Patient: sex M, age 42
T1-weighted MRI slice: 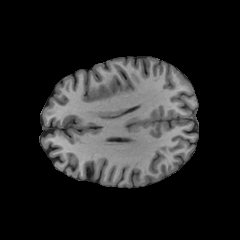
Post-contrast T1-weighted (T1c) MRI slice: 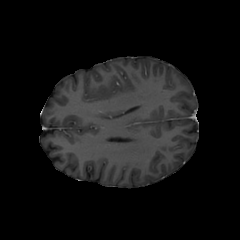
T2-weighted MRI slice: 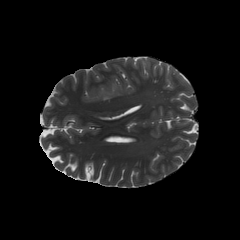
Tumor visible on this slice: yes
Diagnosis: Astrocytoma, IDH-mutant
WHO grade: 4